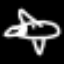
Label: airplane